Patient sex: M
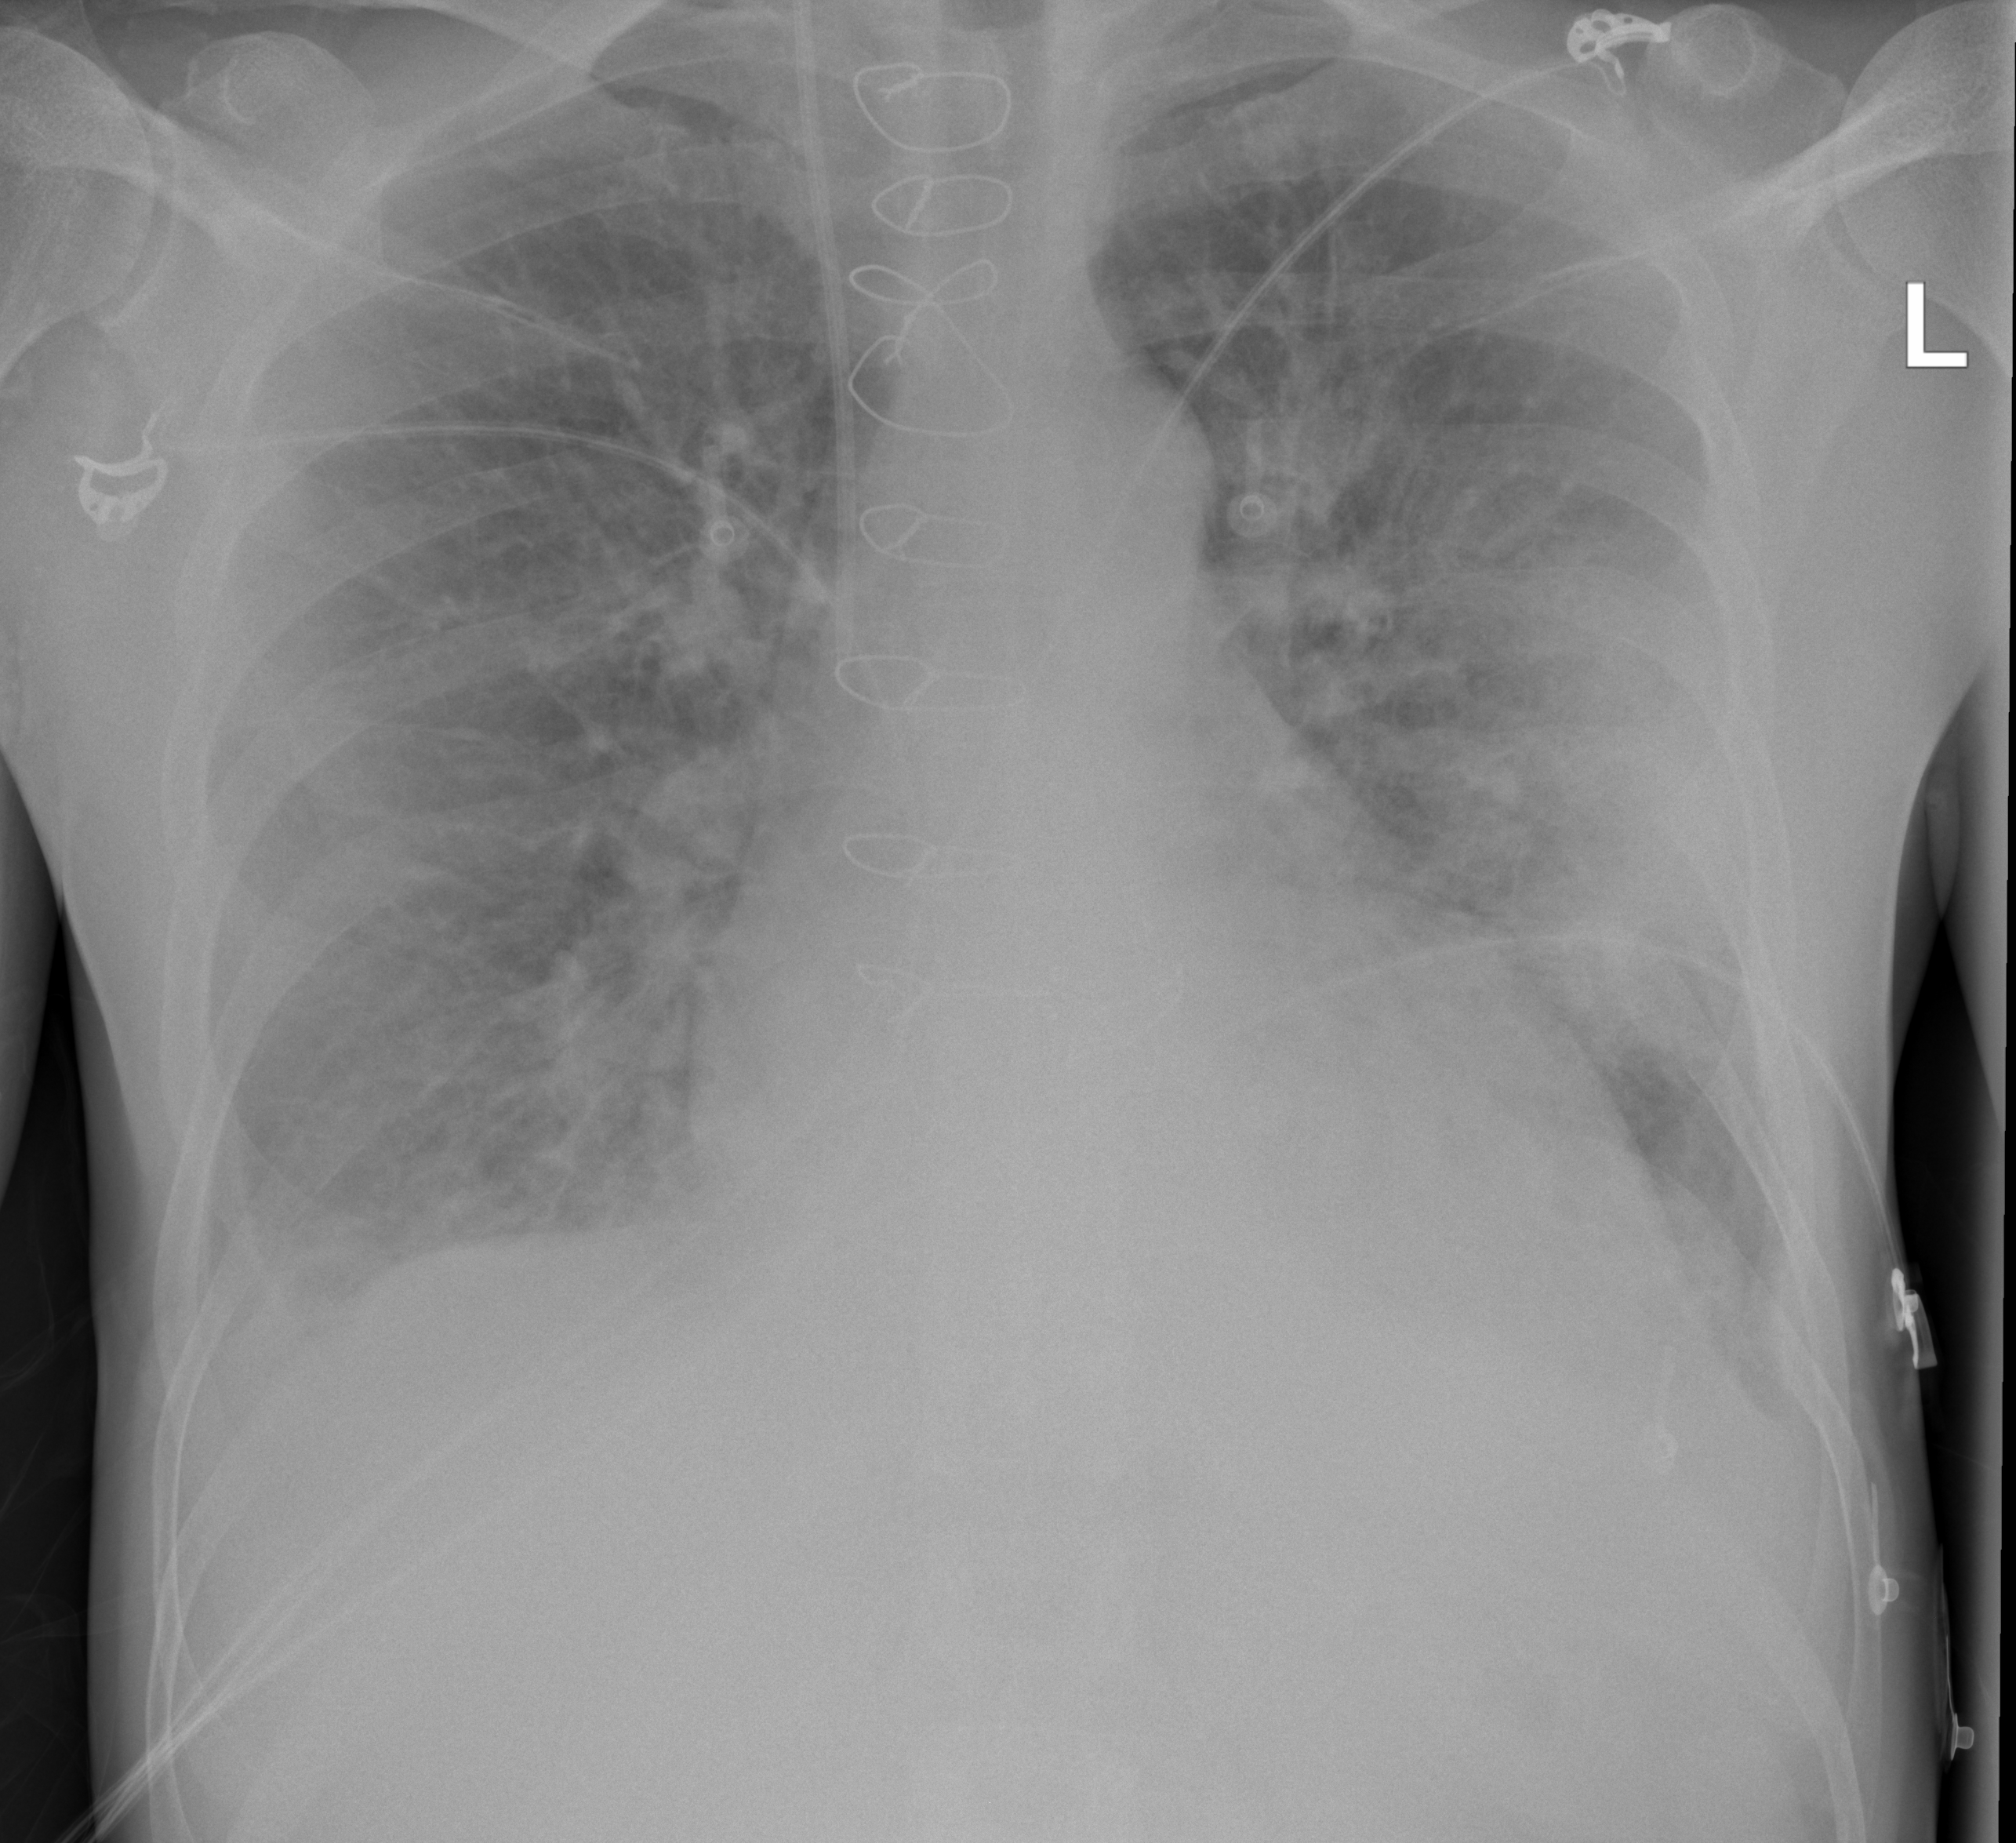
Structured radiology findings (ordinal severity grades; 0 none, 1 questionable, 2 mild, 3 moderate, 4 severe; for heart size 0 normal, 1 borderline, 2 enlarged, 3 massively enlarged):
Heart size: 2
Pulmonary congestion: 3
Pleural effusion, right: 1
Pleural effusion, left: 1
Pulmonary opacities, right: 2
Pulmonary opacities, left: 3
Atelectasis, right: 2
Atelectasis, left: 2